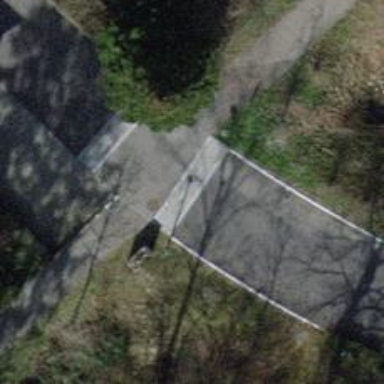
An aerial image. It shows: Unmarked road crossing.